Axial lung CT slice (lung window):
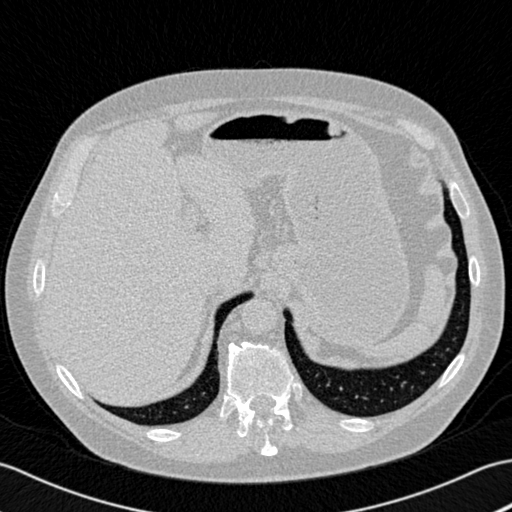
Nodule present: no